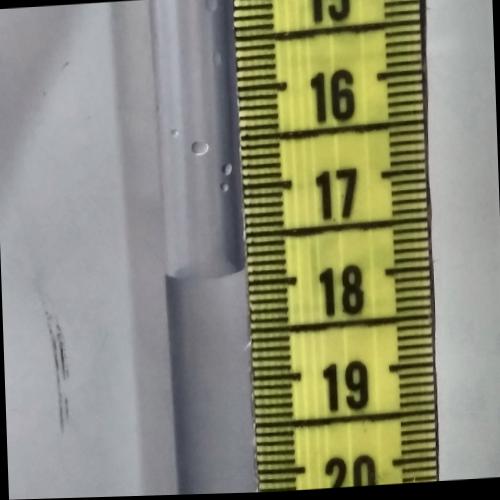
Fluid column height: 17.9 cm